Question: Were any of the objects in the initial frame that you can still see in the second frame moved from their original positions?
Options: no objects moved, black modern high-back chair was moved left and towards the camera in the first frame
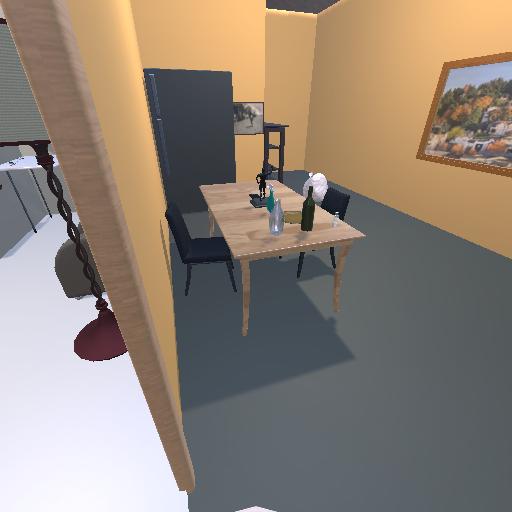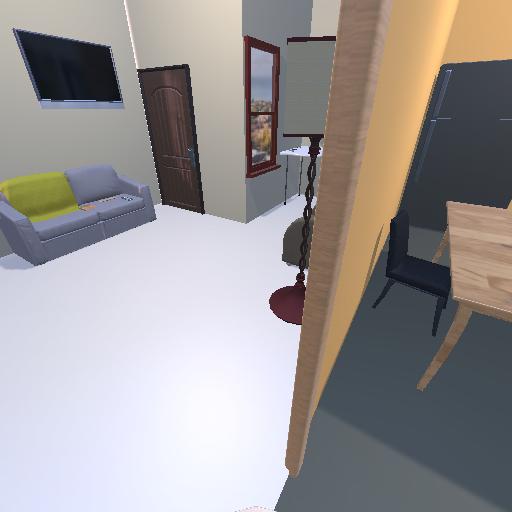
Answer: no objects moved